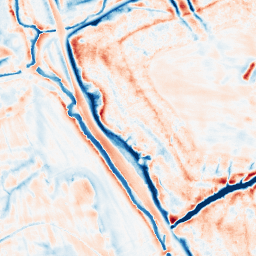
Category: edge_preserving
Decomposition family: bilateral
Decomposition parameters: d: 21
sigma_color: 50
sigma_space: 25
Upsampling method: quartic
Upsampling parameters: scale: 2
Upsampling scale: 2